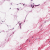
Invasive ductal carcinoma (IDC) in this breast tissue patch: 0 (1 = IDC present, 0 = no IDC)